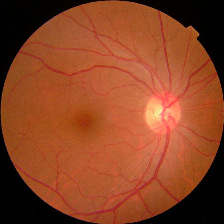
Diabetic retinopathy grade: No DR